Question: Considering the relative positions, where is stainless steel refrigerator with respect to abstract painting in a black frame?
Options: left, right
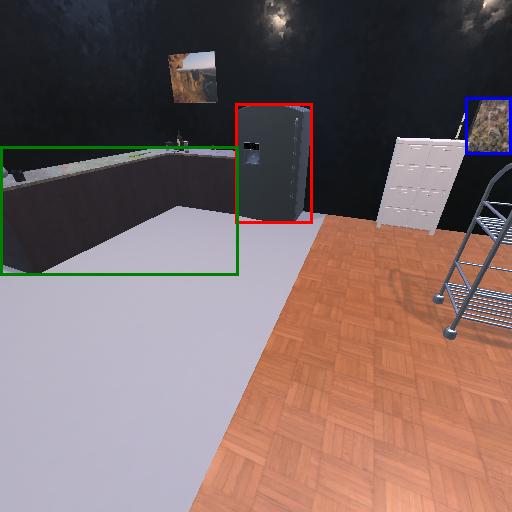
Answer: left